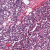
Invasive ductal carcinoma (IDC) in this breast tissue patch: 1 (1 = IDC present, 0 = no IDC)